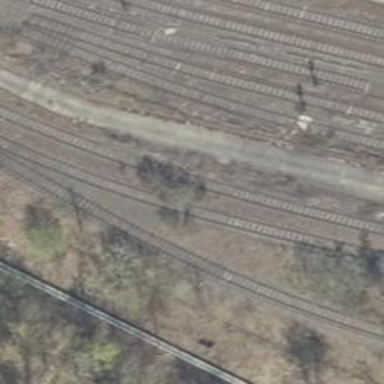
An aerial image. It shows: Electrified rail service yard.